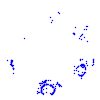
Particle: proton